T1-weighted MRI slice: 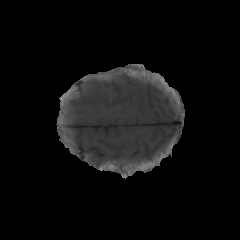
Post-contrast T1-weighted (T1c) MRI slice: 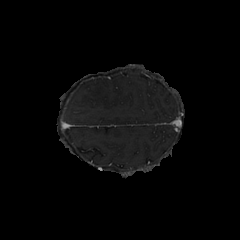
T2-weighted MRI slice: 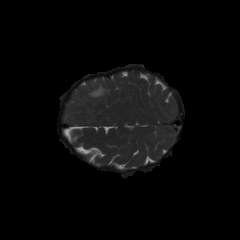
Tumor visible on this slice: yes